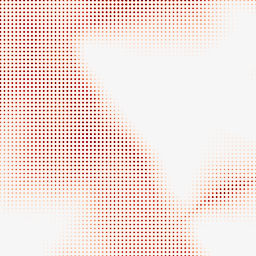
Category: morphological
Decomposition family: tophat
Decomposition parameters: size: 100
mode: black
Upsampling method: sinc_blackman
Upsampling parameters: scale: 8
kernel_size: 4
Upsampling scale: 8